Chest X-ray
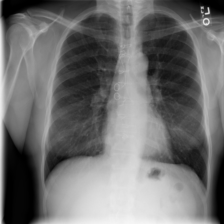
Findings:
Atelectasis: negative
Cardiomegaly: negative
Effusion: negative
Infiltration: negative
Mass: negative
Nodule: negative
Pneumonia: negative
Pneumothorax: negative
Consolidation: negative
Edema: negative
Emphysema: negative
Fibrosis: negative
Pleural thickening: negative
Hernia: negative